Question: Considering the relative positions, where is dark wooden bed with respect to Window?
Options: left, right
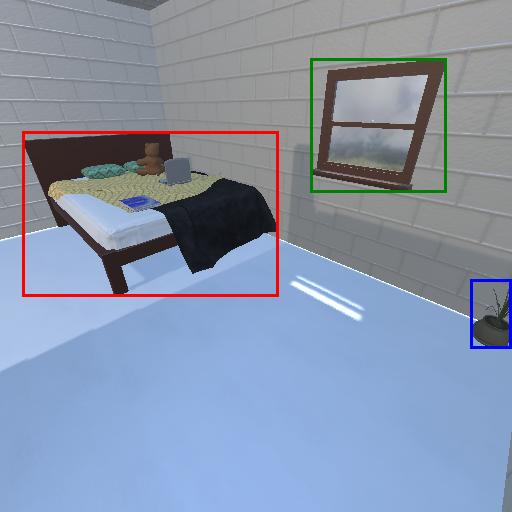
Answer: left